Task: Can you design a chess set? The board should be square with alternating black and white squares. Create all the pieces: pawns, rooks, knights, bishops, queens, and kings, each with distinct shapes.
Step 5305:
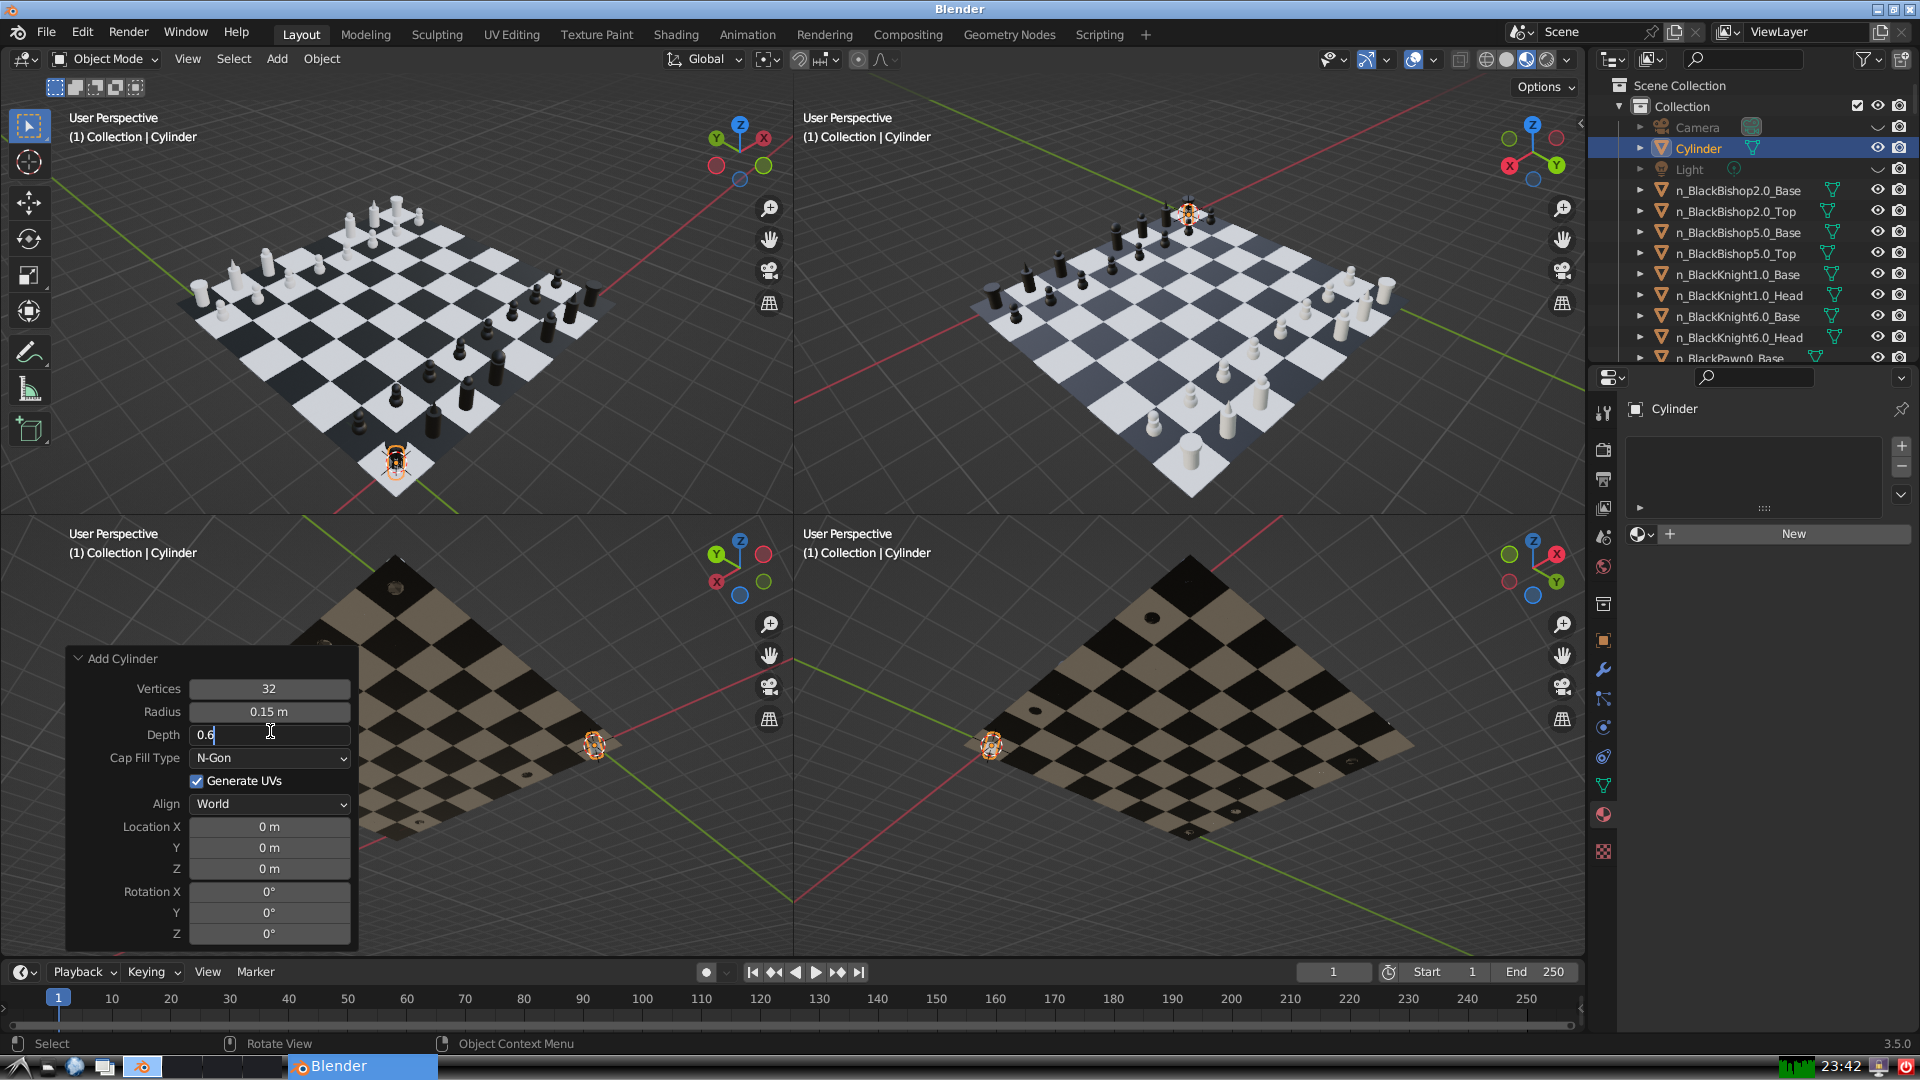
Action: {"key_press": ['Return']}